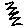
Label: zigzag